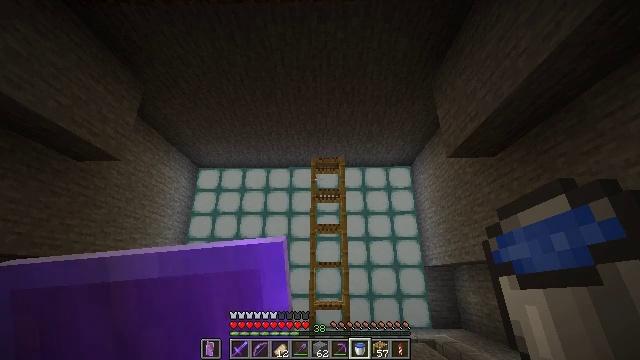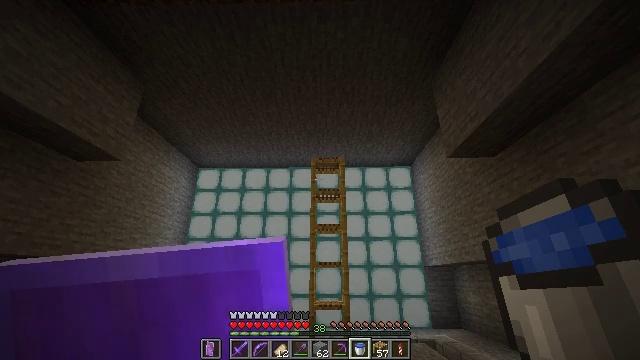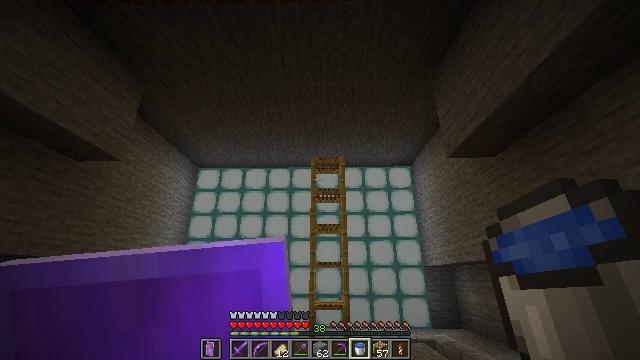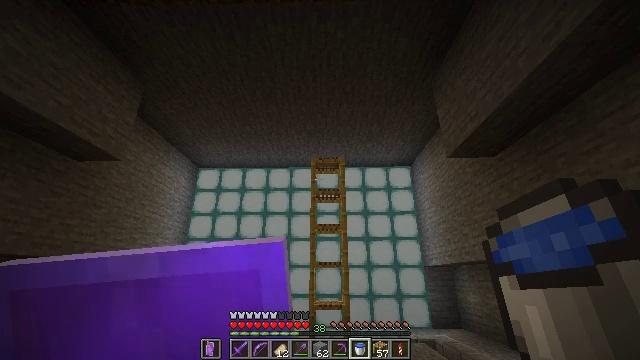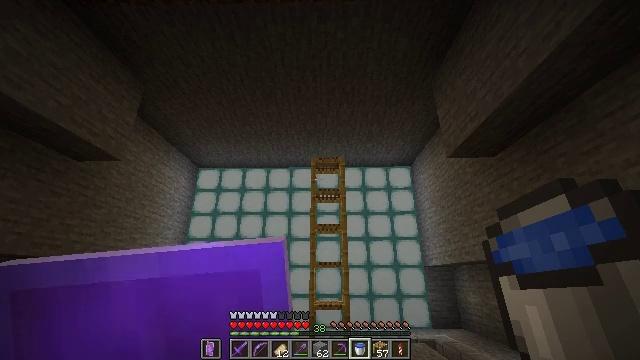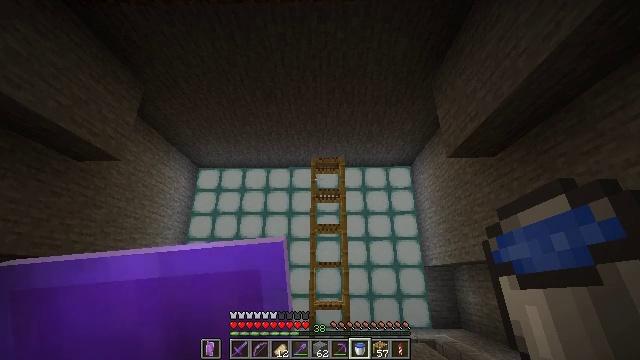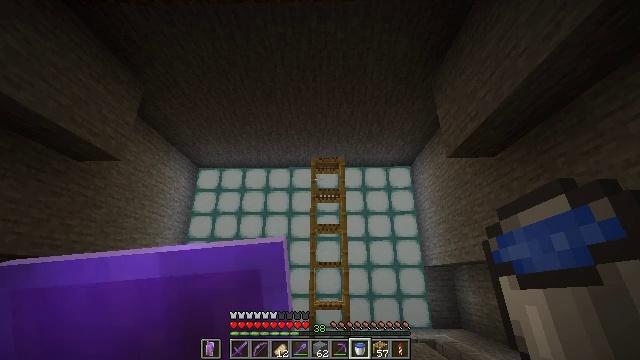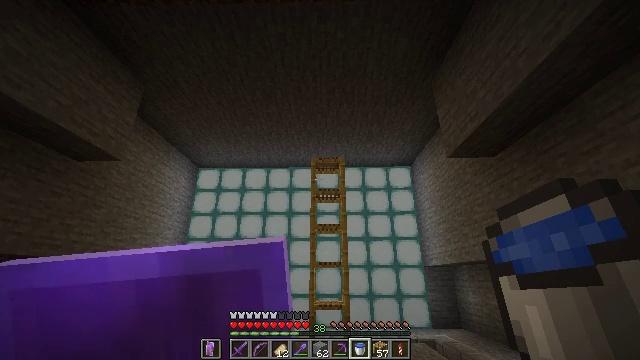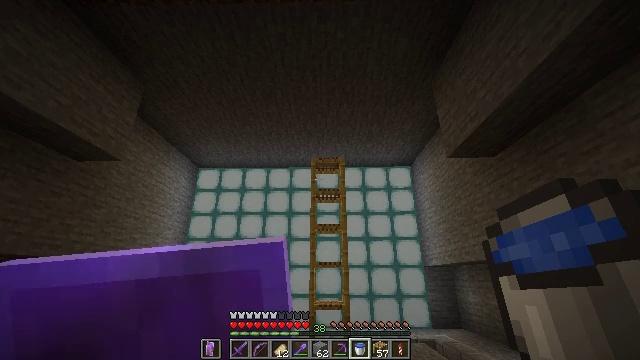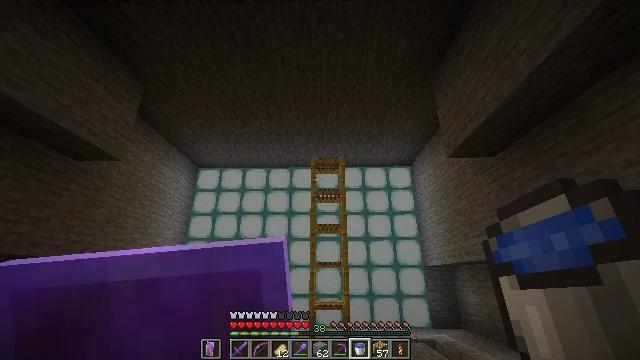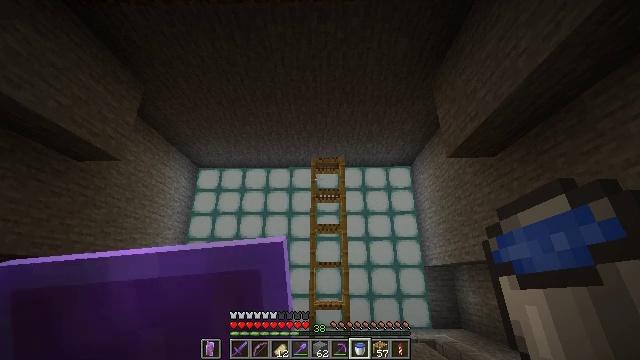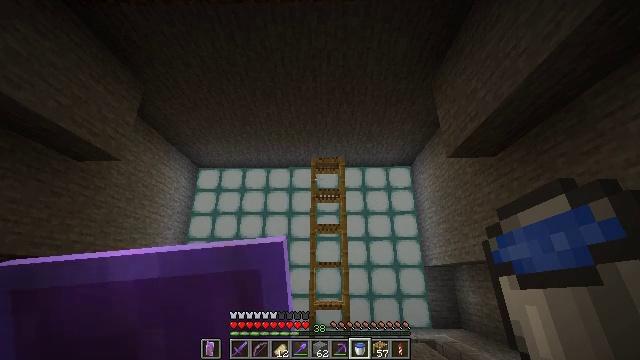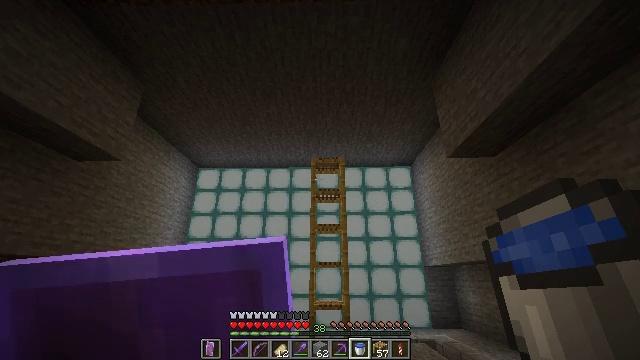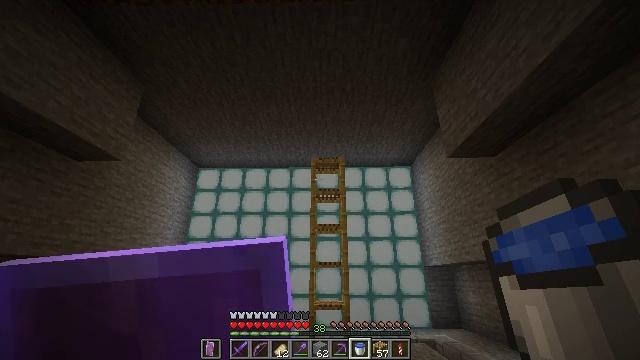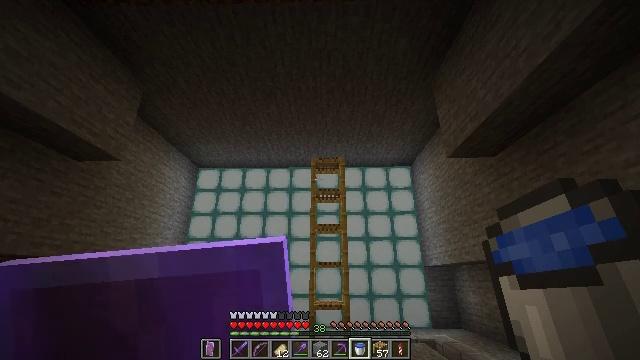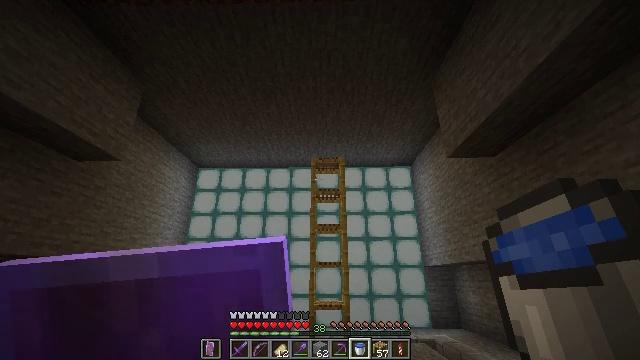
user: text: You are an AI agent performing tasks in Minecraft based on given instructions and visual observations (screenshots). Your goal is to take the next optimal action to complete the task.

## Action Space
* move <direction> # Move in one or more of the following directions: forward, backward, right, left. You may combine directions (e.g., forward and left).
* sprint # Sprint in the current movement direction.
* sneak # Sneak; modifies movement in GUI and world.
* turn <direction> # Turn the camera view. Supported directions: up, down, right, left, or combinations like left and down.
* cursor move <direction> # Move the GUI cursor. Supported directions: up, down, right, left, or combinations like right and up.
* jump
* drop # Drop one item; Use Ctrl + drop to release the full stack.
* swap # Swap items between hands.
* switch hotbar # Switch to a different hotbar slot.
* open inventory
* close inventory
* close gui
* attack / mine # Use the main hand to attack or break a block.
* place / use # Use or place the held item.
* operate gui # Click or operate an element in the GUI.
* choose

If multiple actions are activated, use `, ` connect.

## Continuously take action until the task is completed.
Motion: motion action
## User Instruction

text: Attack the stone stairs to collect them.
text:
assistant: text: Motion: no_op
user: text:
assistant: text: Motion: no_op
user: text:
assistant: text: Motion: no_op
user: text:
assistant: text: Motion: no_op
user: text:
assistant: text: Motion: no_op
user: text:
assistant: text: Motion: no_op
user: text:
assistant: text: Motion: no_op
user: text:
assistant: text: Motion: no_op
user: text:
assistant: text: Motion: no_op
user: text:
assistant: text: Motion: no_op
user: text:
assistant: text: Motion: no_op
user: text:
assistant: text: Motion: no_op
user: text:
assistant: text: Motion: no_op
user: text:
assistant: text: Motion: no_op
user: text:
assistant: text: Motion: no_op
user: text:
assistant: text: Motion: no_op
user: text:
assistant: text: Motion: no_op
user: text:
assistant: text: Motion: no_op
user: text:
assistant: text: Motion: no_op
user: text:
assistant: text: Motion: no_op
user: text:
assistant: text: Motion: no_op
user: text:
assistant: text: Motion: no_op
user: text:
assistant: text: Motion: no_op
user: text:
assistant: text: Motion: no_op
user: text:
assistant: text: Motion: no_op
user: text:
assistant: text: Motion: no_op
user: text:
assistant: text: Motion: no_op
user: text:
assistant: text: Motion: no_op
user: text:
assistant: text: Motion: no_op
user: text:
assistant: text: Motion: no_op